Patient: sex M, age 61
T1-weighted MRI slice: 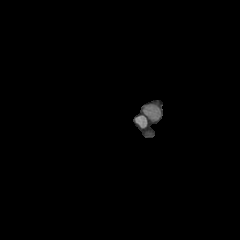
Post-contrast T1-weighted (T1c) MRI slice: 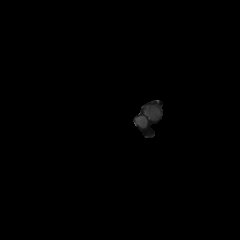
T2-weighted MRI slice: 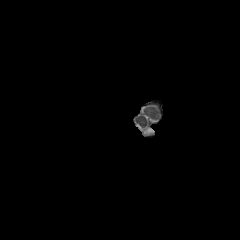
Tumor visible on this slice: no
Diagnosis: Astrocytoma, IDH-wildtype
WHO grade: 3